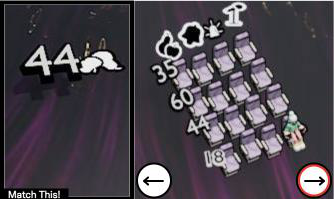
Task: seats
Answer: no